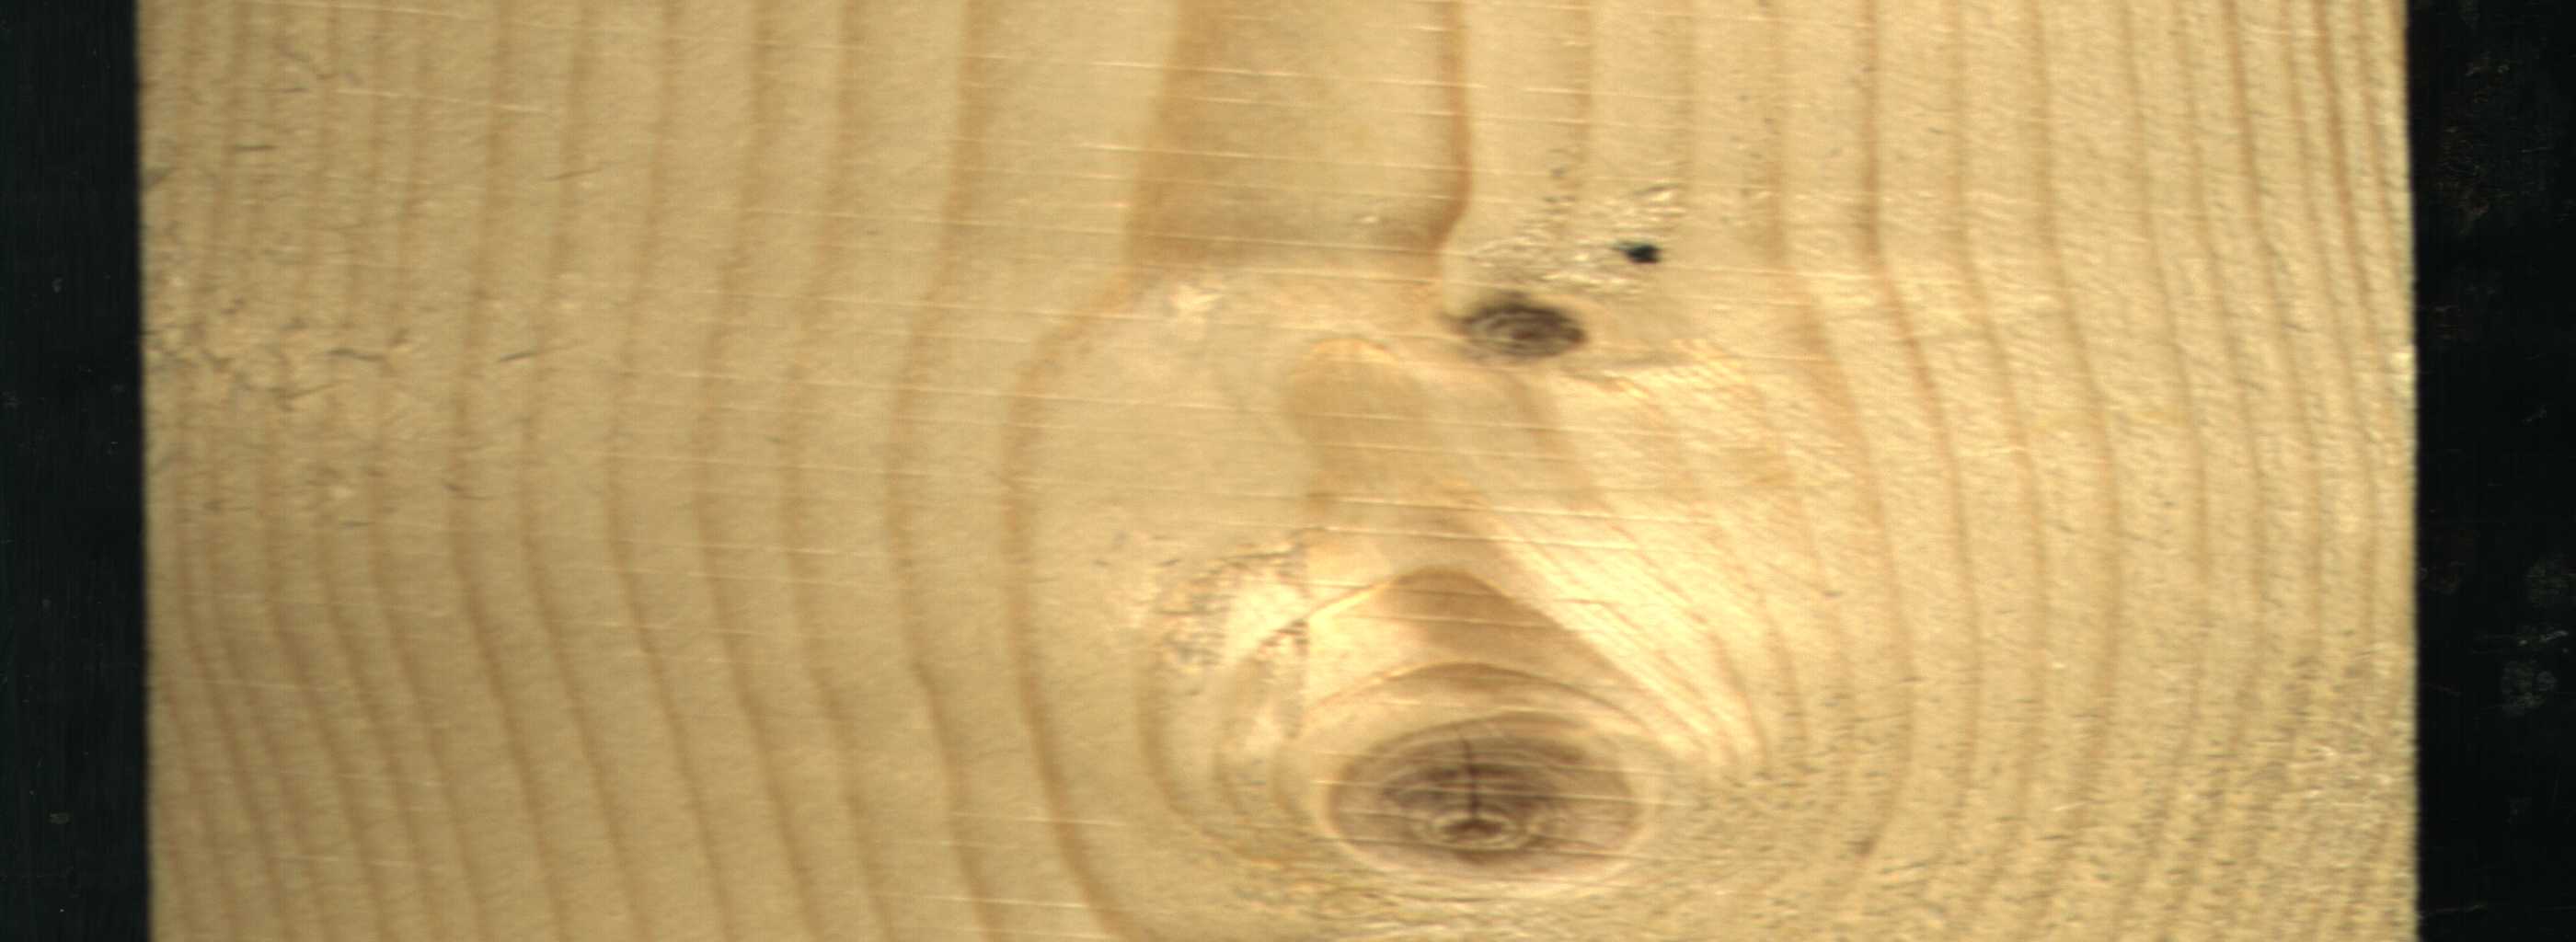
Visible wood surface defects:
Live_Knot
Live_Knot